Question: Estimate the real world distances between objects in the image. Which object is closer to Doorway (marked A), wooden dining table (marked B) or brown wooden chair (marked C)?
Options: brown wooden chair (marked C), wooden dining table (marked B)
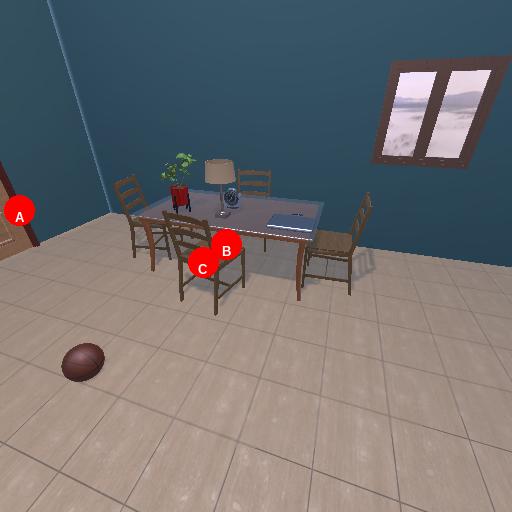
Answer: brown wooden chair (marked C)